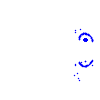
Particle: pion